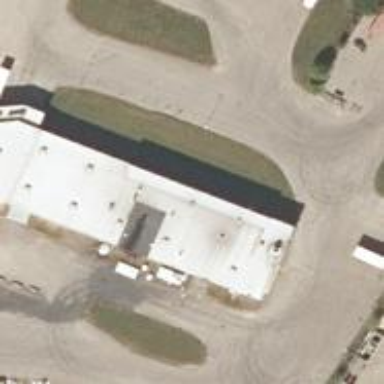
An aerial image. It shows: Industrial building.